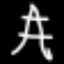
Label: The Eiffel Tower